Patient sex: M
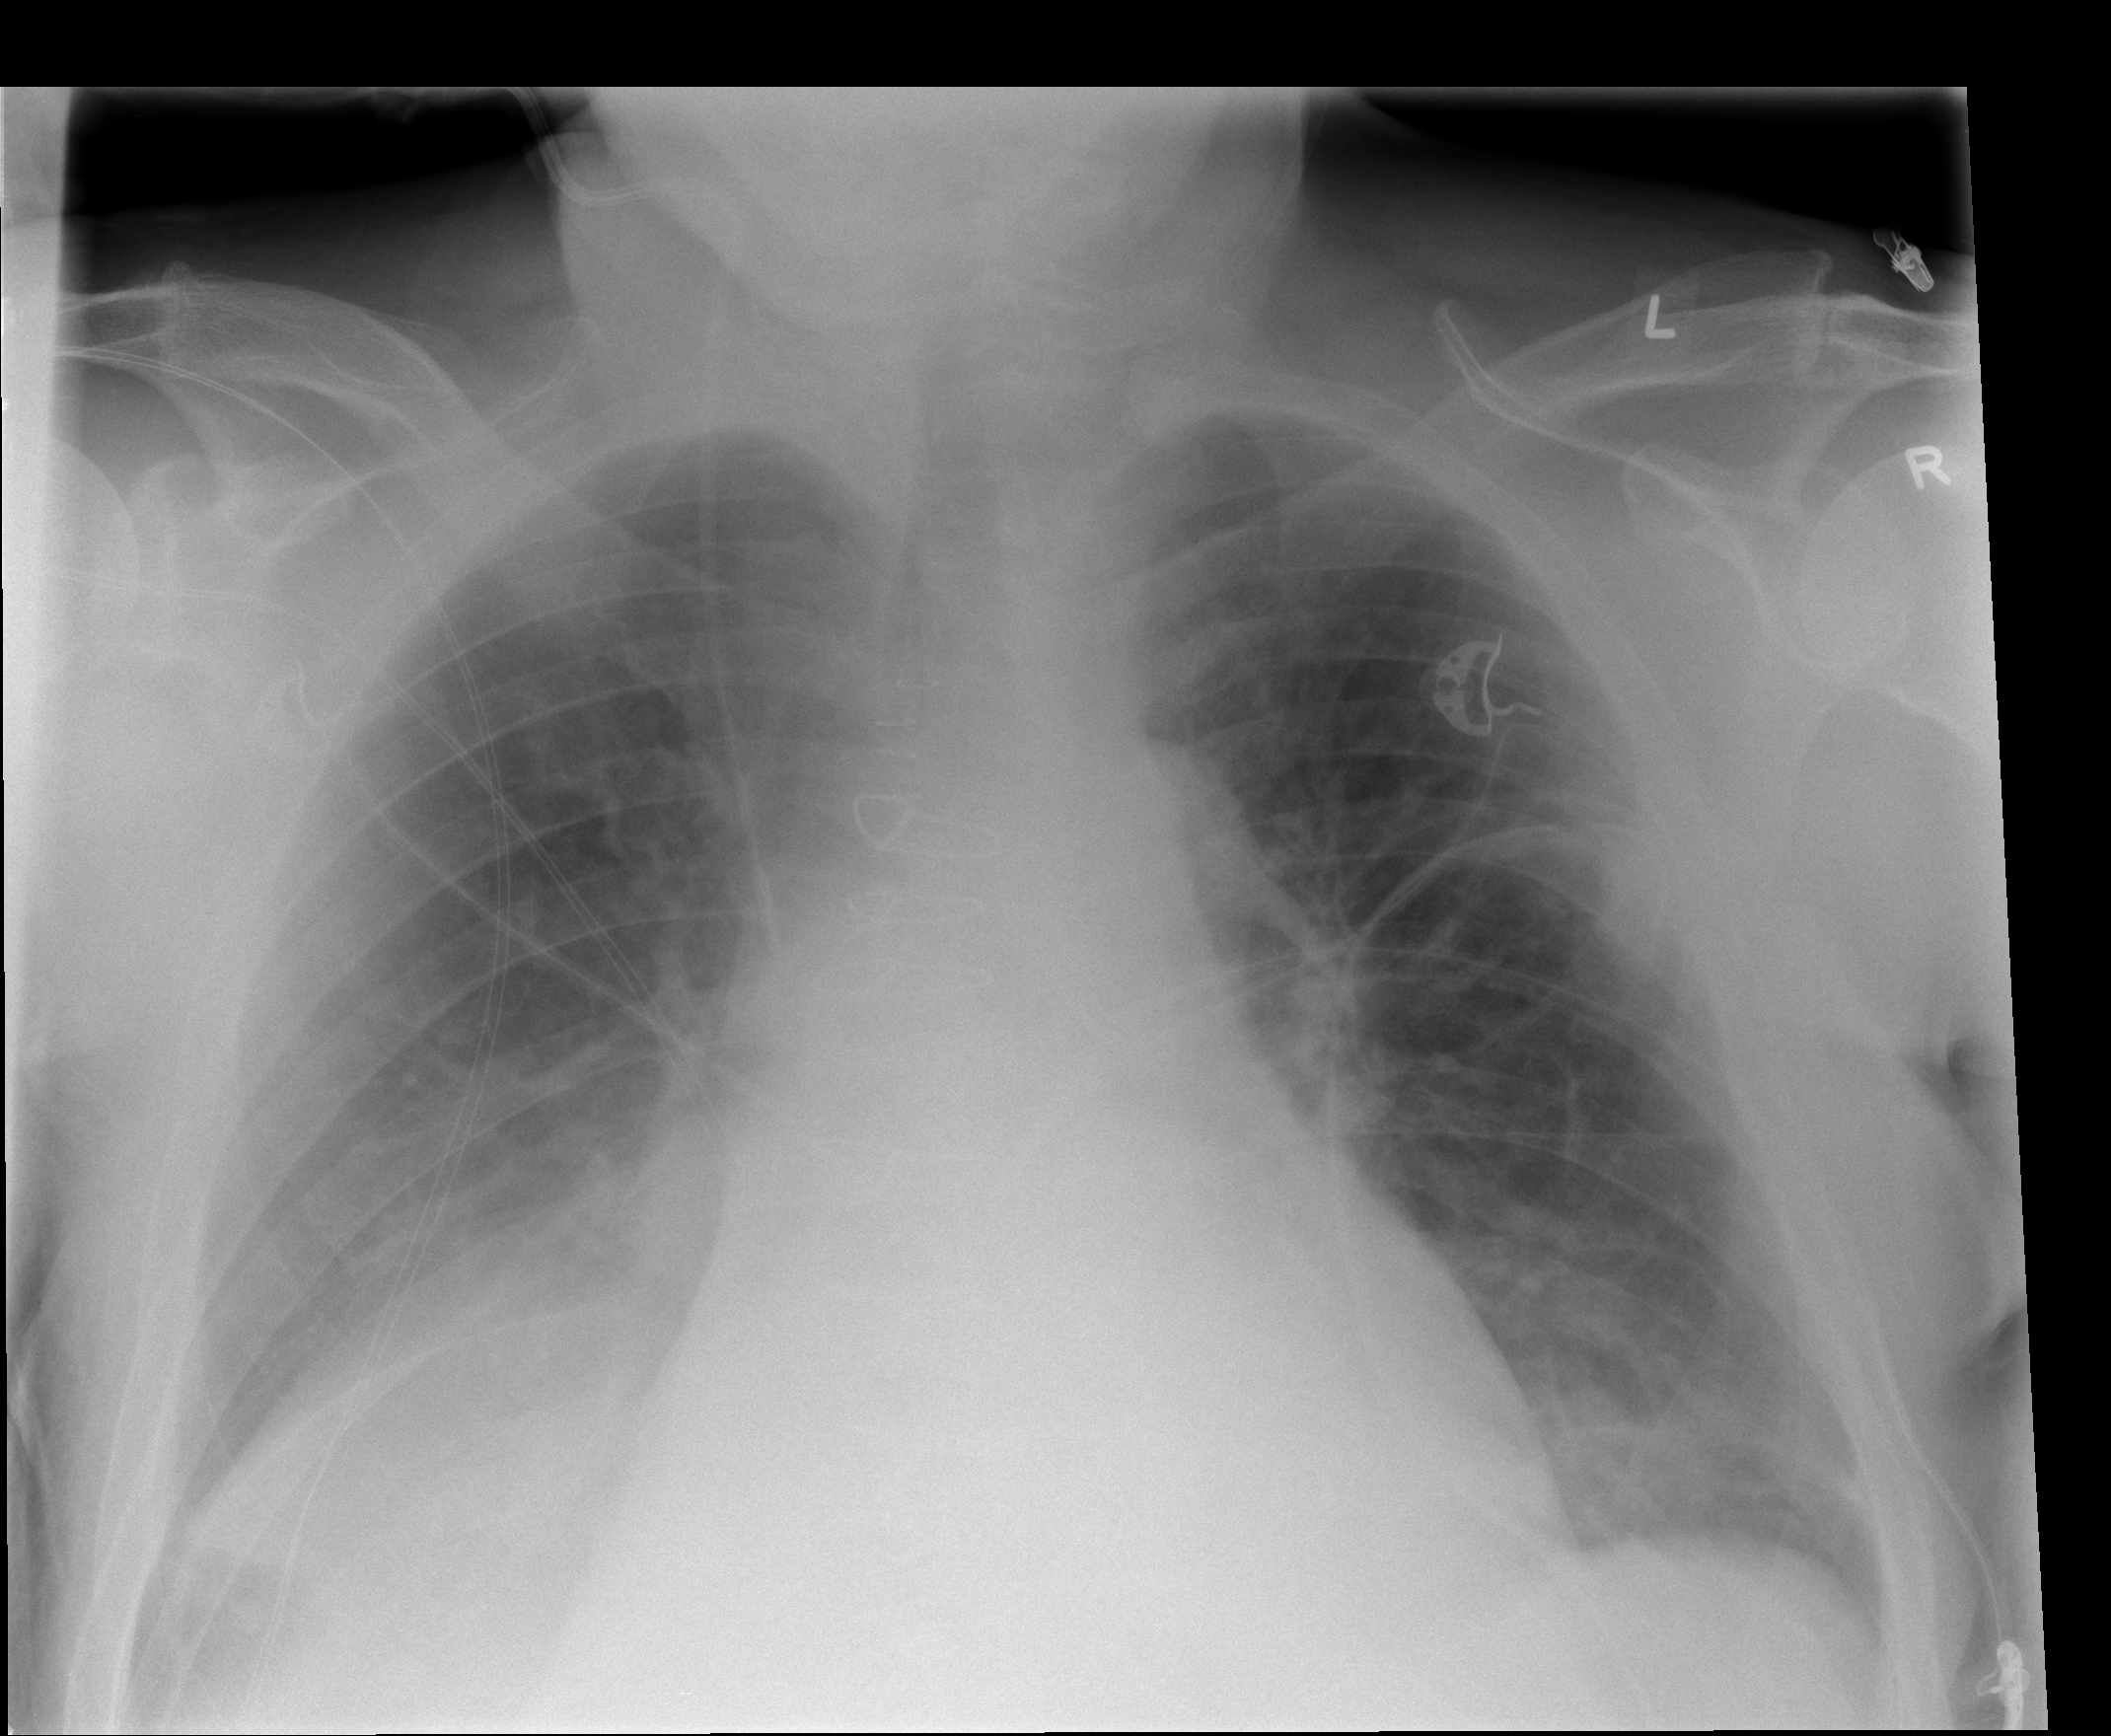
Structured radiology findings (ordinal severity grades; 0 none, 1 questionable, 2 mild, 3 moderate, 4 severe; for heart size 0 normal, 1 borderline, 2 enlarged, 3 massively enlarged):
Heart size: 0
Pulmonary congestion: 0
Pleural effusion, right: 2
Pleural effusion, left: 0
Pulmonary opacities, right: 0
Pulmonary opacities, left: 0
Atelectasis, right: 2
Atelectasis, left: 0